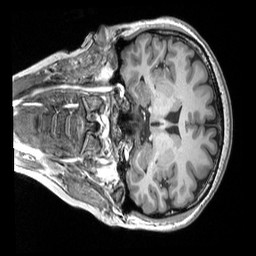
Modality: T1w
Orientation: coronal
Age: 22
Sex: female
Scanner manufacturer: siemens
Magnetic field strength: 3 T
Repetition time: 2.53 s
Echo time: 0.00298 s